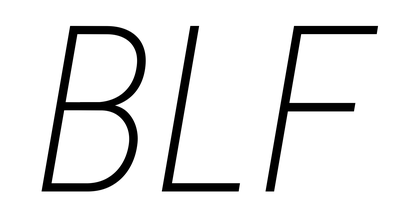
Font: Roboto-Italic_Condensed_ExtraLight_Italic